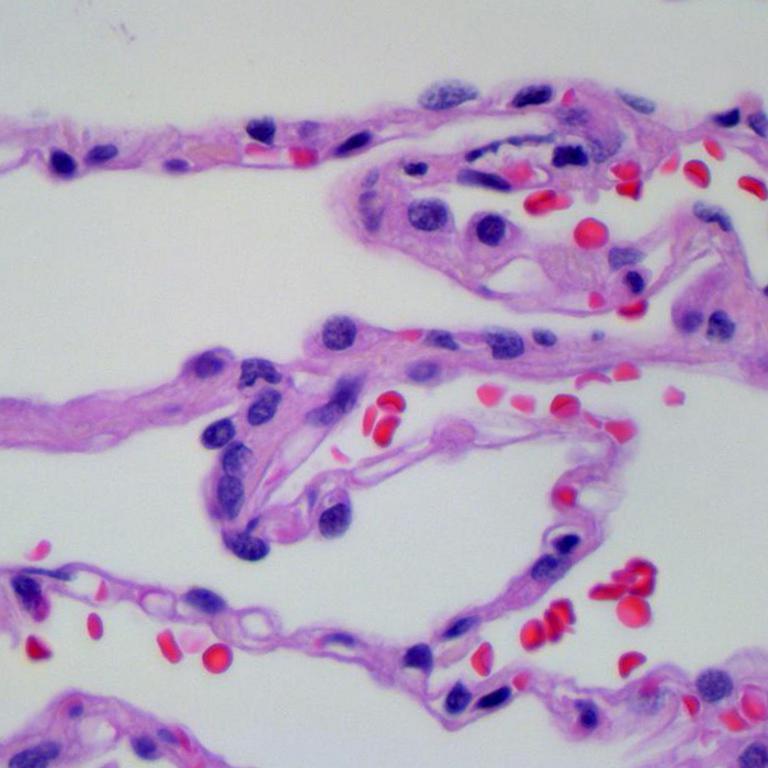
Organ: lung
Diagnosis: benign